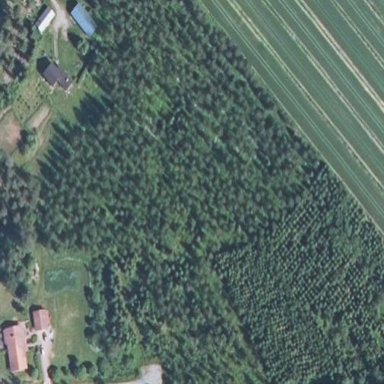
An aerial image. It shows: Forest area dominated by broadleaved trees.